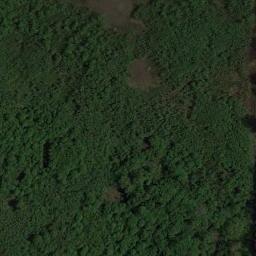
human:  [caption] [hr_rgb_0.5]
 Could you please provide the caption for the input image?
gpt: There are two bare fields on the grass .

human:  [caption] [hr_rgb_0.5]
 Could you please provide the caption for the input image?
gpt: A large lush green meadow covered with green grass .

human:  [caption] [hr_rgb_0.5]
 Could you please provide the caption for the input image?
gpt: There are many trees on the meadow .

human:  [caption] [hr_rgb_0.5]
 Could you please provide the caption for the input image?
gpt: This meadow has dense grasses of different height .

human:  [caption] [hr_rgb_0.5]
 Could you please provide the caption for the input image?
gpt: A dense meadow with many green grass .